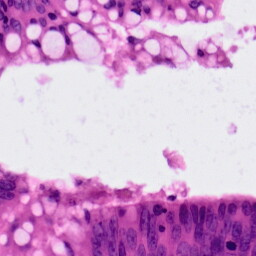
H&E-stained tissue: Colon